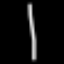
Label: line